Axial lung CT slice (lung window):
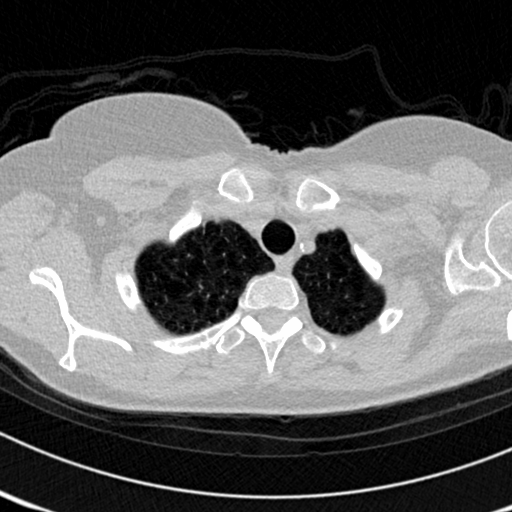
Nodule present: no